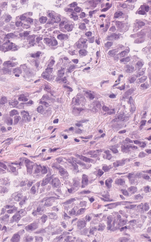
Tumor epithelial tissue: yes
Tumor-associated stroma tissue: yes
Normal tissue: no